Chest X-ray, PA view. Patient: 37 years old, sex M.
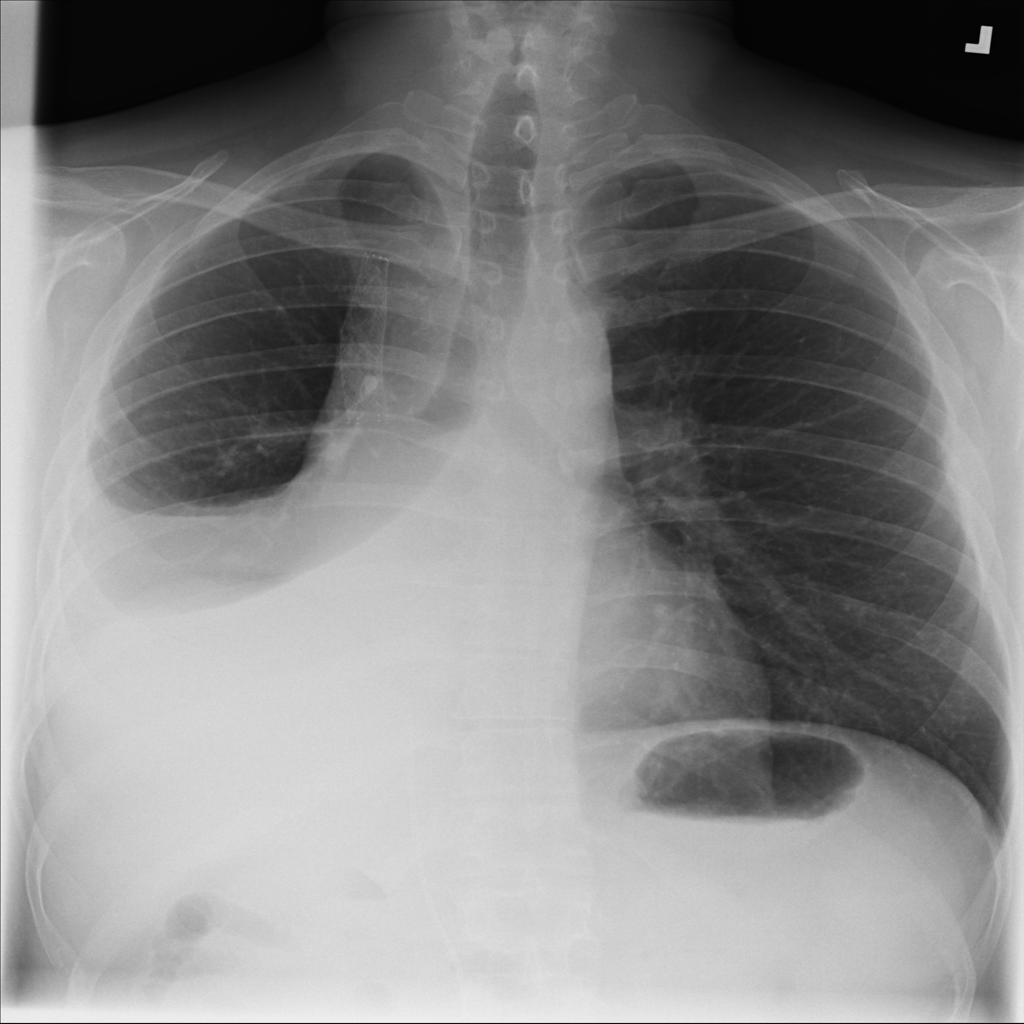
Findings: Pleural_Thickening